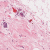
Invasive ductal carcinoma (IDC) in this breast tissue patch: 0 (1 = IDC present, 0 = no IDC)